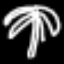
Label: palm tree